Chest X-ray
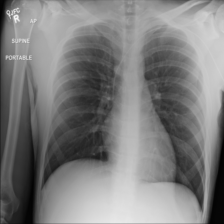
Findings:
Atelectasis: negative
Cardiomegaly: negative
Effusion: negative
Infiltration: negative
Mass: negative
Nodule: negative
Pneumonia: negative
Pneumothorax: negative
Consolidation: negative
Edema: negative
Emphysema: negative
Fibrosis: negative
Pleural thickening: negative
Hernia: negative